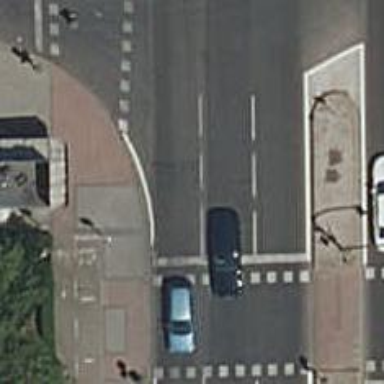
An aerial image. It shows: Road with traffic signals.